Aerial crown-view tile of a tropical tree (Barro Colorado Island, Panama), acquired 20240611:
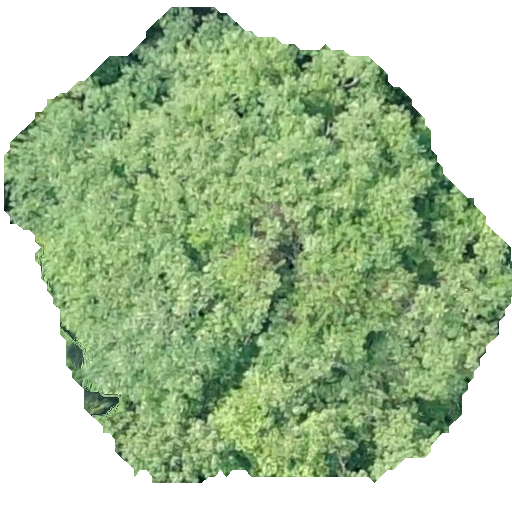
Species: Dipteryx oleifera
GBIF accepted scientific name: Dipteryx oleifera
Crown area: 270.567 m²